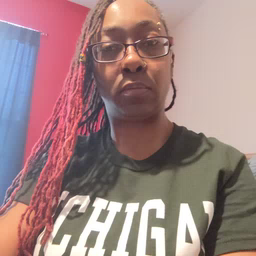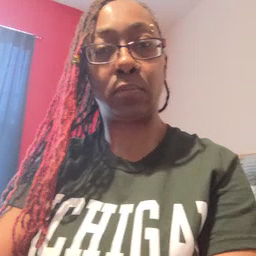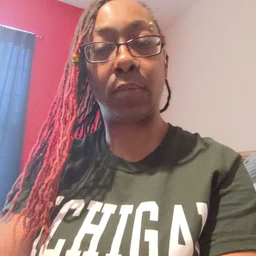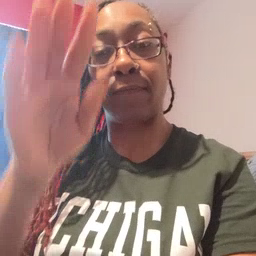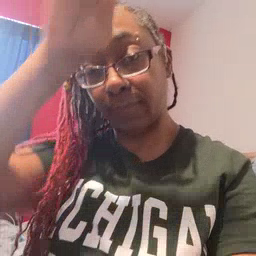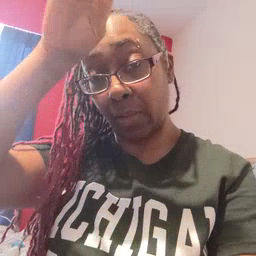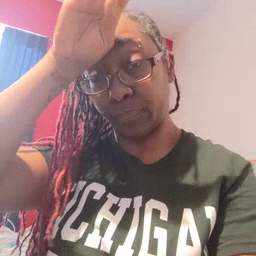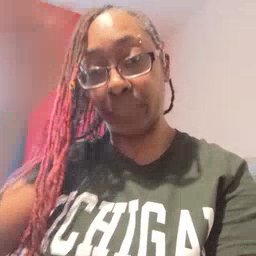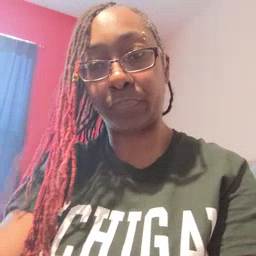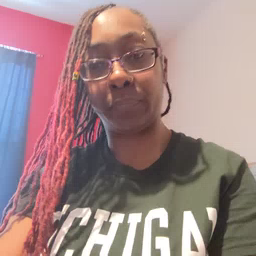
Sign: fireman